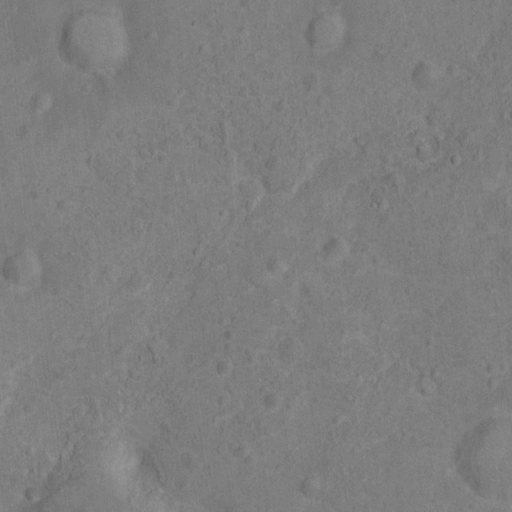
Classes present: Background